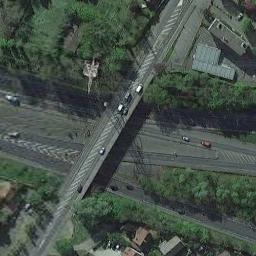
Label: overpass